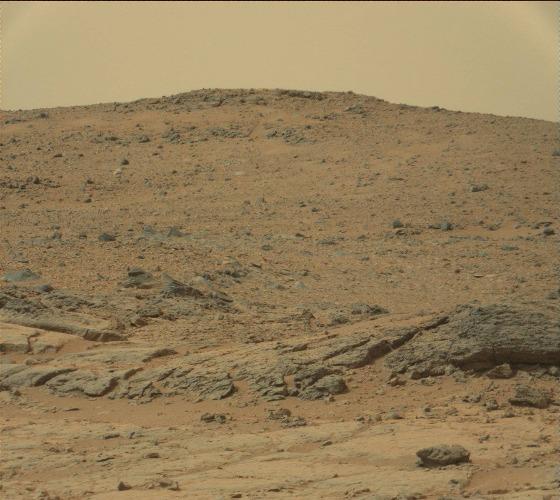
Terrain classes present: Bedrock, Gravel / Sand / Soil, Rock, Shadow, Sky / Distant Mountains